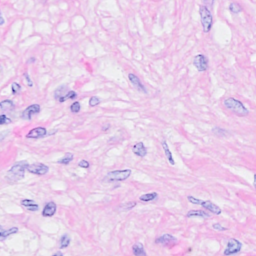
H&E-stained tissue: Breast